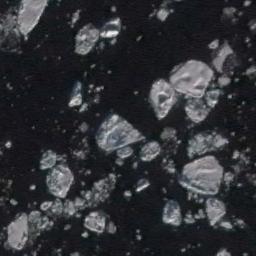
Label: sea_ice